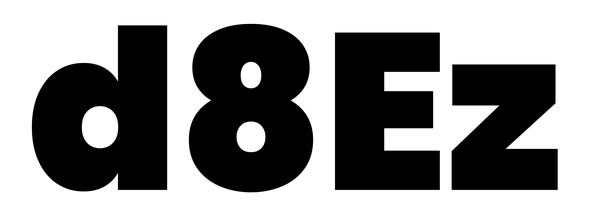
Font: Poppins-Black